Question: I have a bound main form (FormA) with a combobox on it and two unbound subforms (subfrmA & subfrmB). (Both forms are attached to a table however I want them to load onto the main form where I placed an unbound subform as a placeholder.)
The combobox has two values "a" and "b." When a is selected I want subfrm A to load onto Form A. When b is selected I want subfrmB to load onto Form A. I think have this part working.
However when I select a record on the main form the associated subforms don't appear. When I try to link the subforms to the main form an error message appears saying I can't build a link between unbound forms.
The packageID is the link between the main form and subform and is a hidden field on all forms. Whenever the packageID is automatically updated the psckageID in the subform fields are also updated.

'''
Case"A"
Me.subfrmAB.SourceObject="FormA
Me.packageDetailsID=Me.subfrmAB.packageDetailsID
Case "B"
Me.subfrmAB.SourceObject="FormB"
Me.packageDetailsID=Me.subfrmAB.packageDetailsID
'''
EDIT: I ended up creating two subforms subfrmA (Form A) and subfrmB (Form B). Then I linked both to the parent form via the master and child links.
I make one of the subforms visible and the other invisible depending on what the user selects in the combobox of the main form.
Everything works except Form B won't load, but the container loads. I tried loading Form B separately by itself it still won't load. I also deleted subfrmA and Form B still doesn't load.
Here is my edited code:
'''
Select Case Me.Authorization.Text
Case "A"
Me.subfrmA.Visible = True
Me.subfrmB.Visible = False
Me.subfrmA.SourceObject = "Form.A"
Case "B"
Me.subfrmB.Visible = True
Me.subfrmA.Visible = False
Me.subfrmB.SourceObject = "Form.B"
End Select
'''
The only line that doesn't work is the 'Me.subfrmB.SourceObject="Form.B"' and really there's something that's preventing the form specifically loading. I wrote the same code for Form A and Form B but can't figure out what's wrong with Form B.
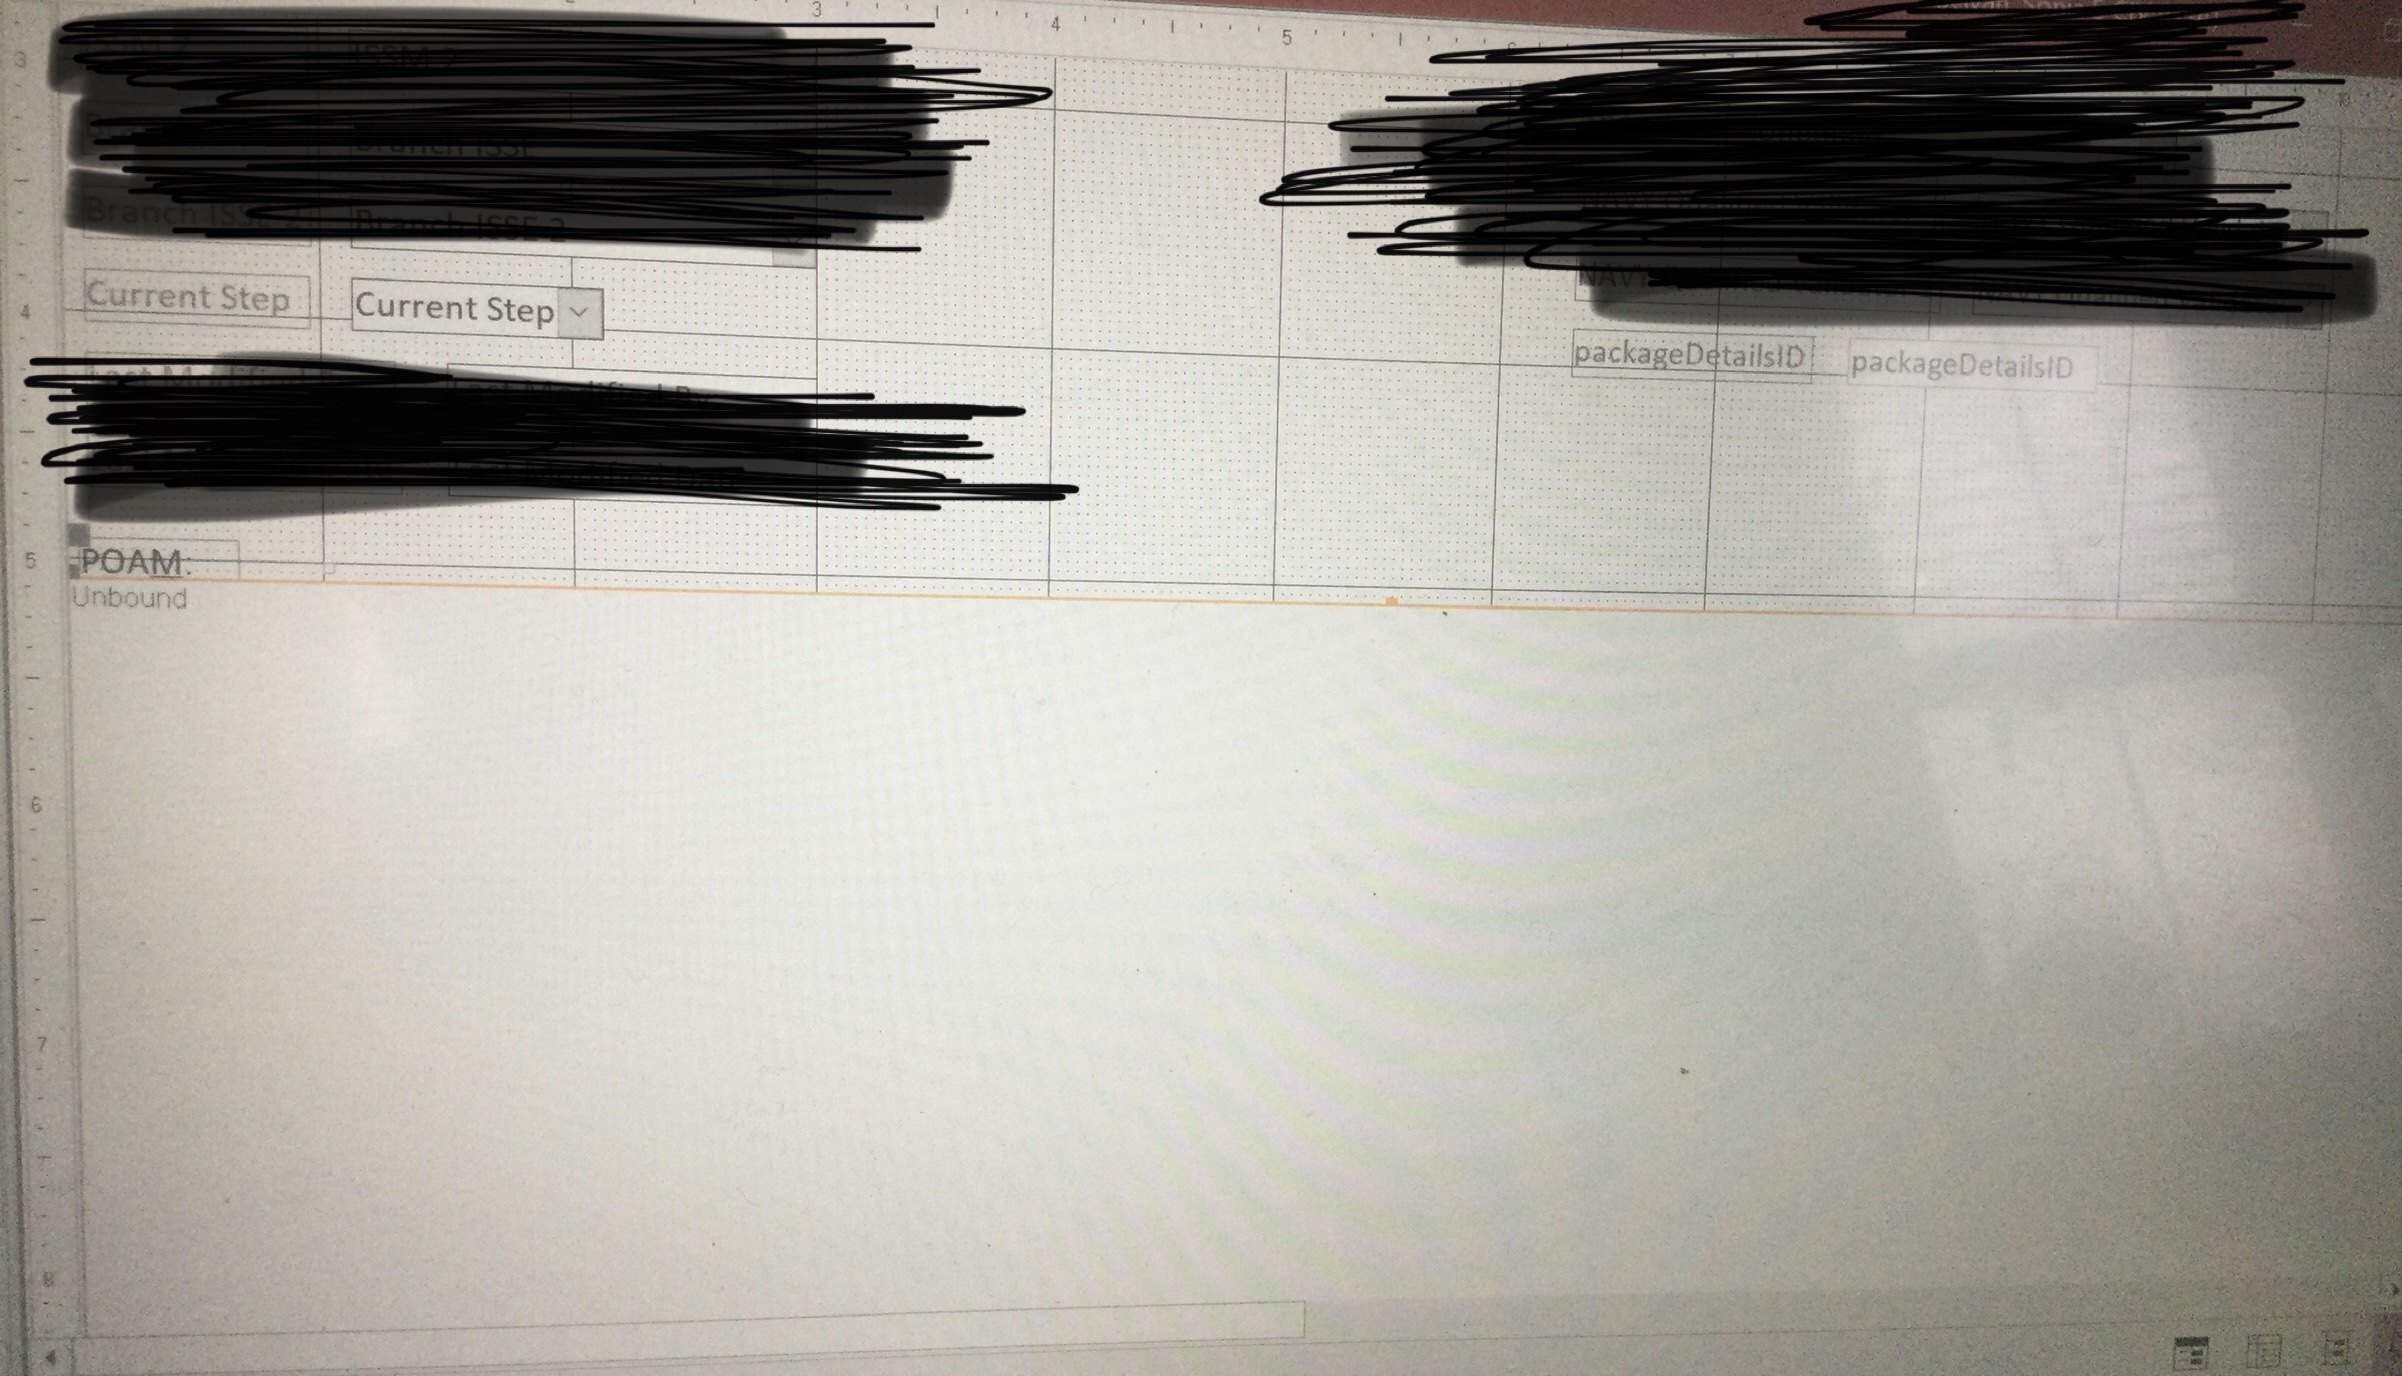
Answer: Can certainly be done. Here is a simple example that works for me.
Main form is bound to table Games. Forms used as subform are Umpires and Teams.
Combobox properties:
> ControlSource: UNBOUND
RowSource: Umpires;Plate;UmpID;Teams;HomeTeam;TeamID
RowSourceType: ValueList
BoundColumn: 1
ColumnCount: 3
ColumnWidths: 1.0";0";0"
Code:
'''
Private Sub Combo108_AfterUpdate()
With Me
.ctrAB.SourceObject = .Combo108
.ctrAB.LinkMasterFields = .Combo108.Column(1)
.ctrAB.LinkChildFields = .Combo108.Column(2)
End With
End Sub
'''
You could have "A", "B" for the form names in combobox RowSource and then if both forms have same name key fields, don't need them in RowSource, just hard coded. Not entirely clear what the key field names are. Then code like:
'''
.subfrmAB.SourceObject = "subfrm" & .Combo108
.subfrmAB.LinkMasterFields ="packageDetailsID"
.subfrmAB.LinkChildFields = "packageDetailsID"
'''
If you want to save "A" and "B" to main form record, then bind the combobox to field. Then for subforms to change for each record while navigating main form, also have code in form OnCurrent event.
Something to be aware of when coding interaction between form/subform: subforms load before main form - seems odd but is true.